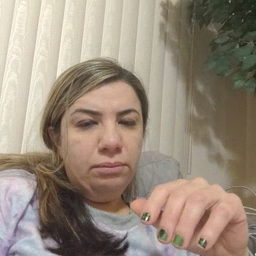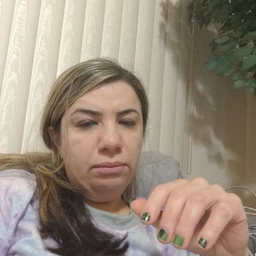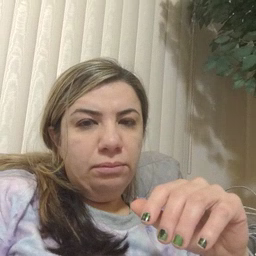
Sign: finger